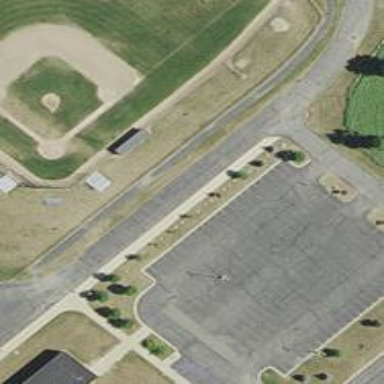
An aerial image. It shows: Paved parking area.